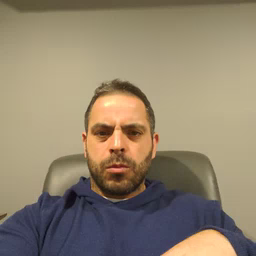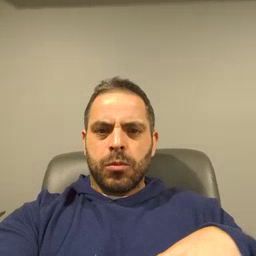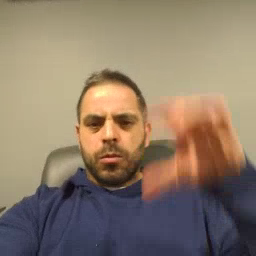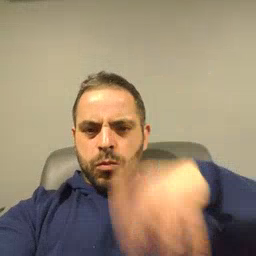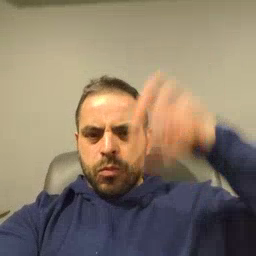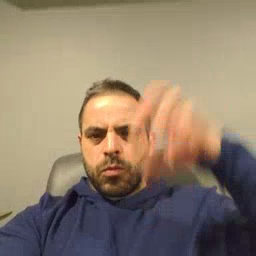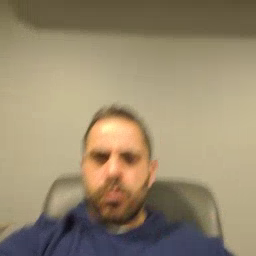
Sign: rain